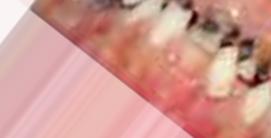
Condition: Caries